Field crop: maize
Growth stage: 1
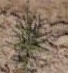
Species: salsola